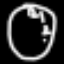
Label: clock